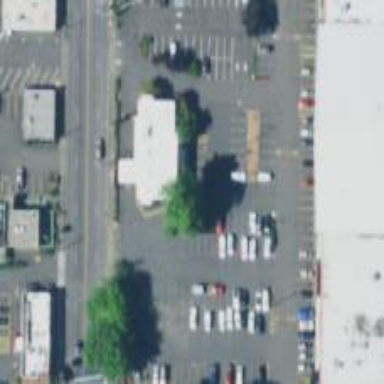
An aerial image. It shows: Retail area.